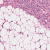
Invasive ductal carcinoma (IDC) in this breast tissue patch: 1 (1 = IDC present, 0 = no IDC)